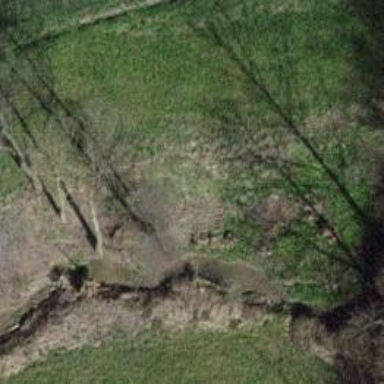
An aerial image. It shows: Ditch in the surroundings.